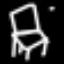
Label: chair